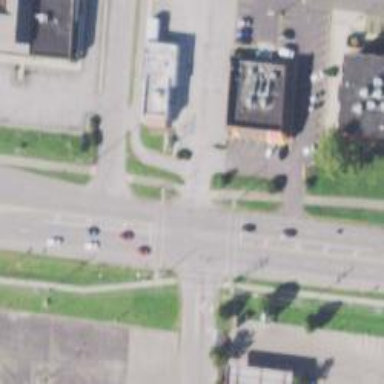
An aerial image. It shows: Crossing on cycleway.